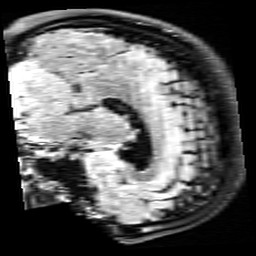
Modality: FLAIR
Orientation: sagittal
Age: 64
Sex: male
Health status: healthy
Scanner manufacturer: siemens
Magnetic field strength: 3 T
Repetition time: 9 s
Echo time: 0.088 s